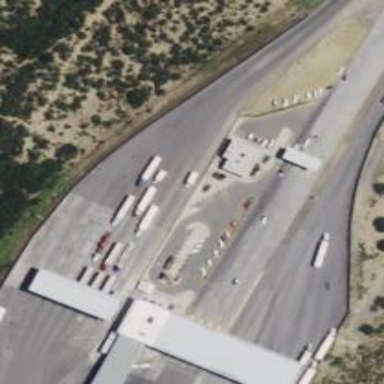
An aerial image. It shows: Border control barrier.